Aerial crown-view tile of a tropical tree (Barro Colorado Island, Panama), acquired 20240716:
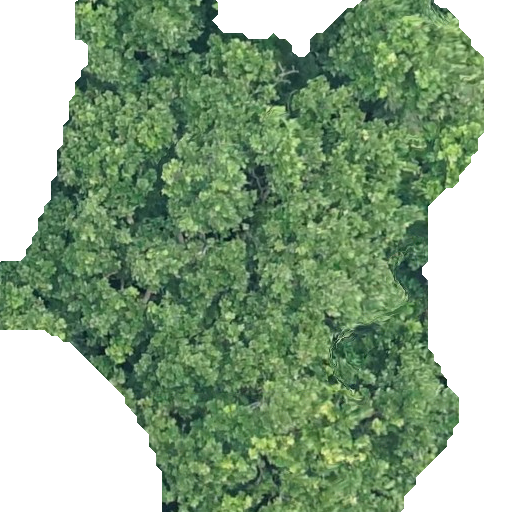
Species: Anacardium excelsum
GBIF accepted scientific name: Anacardium excelsum
Crown area: 310.468 m²